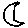
Label: moon